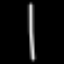
Label: line